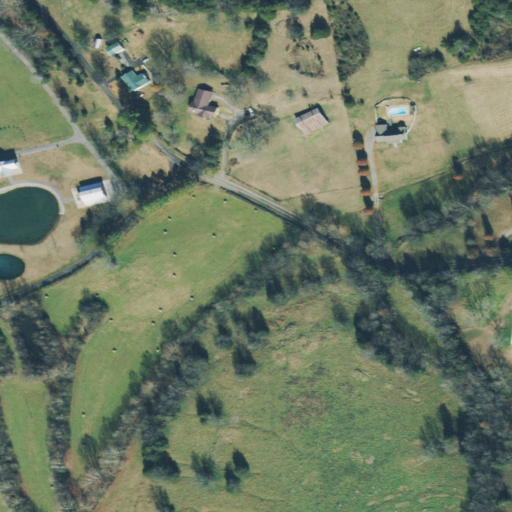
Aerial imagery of valley in Tennessee named Morris Hollow containing pasture, open development, mixed forest, shrub, low intensity development, medium intensity development, and deciduous forest